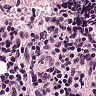
Metastatic tissue present: no